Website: home-depot
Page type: delivery-shipping
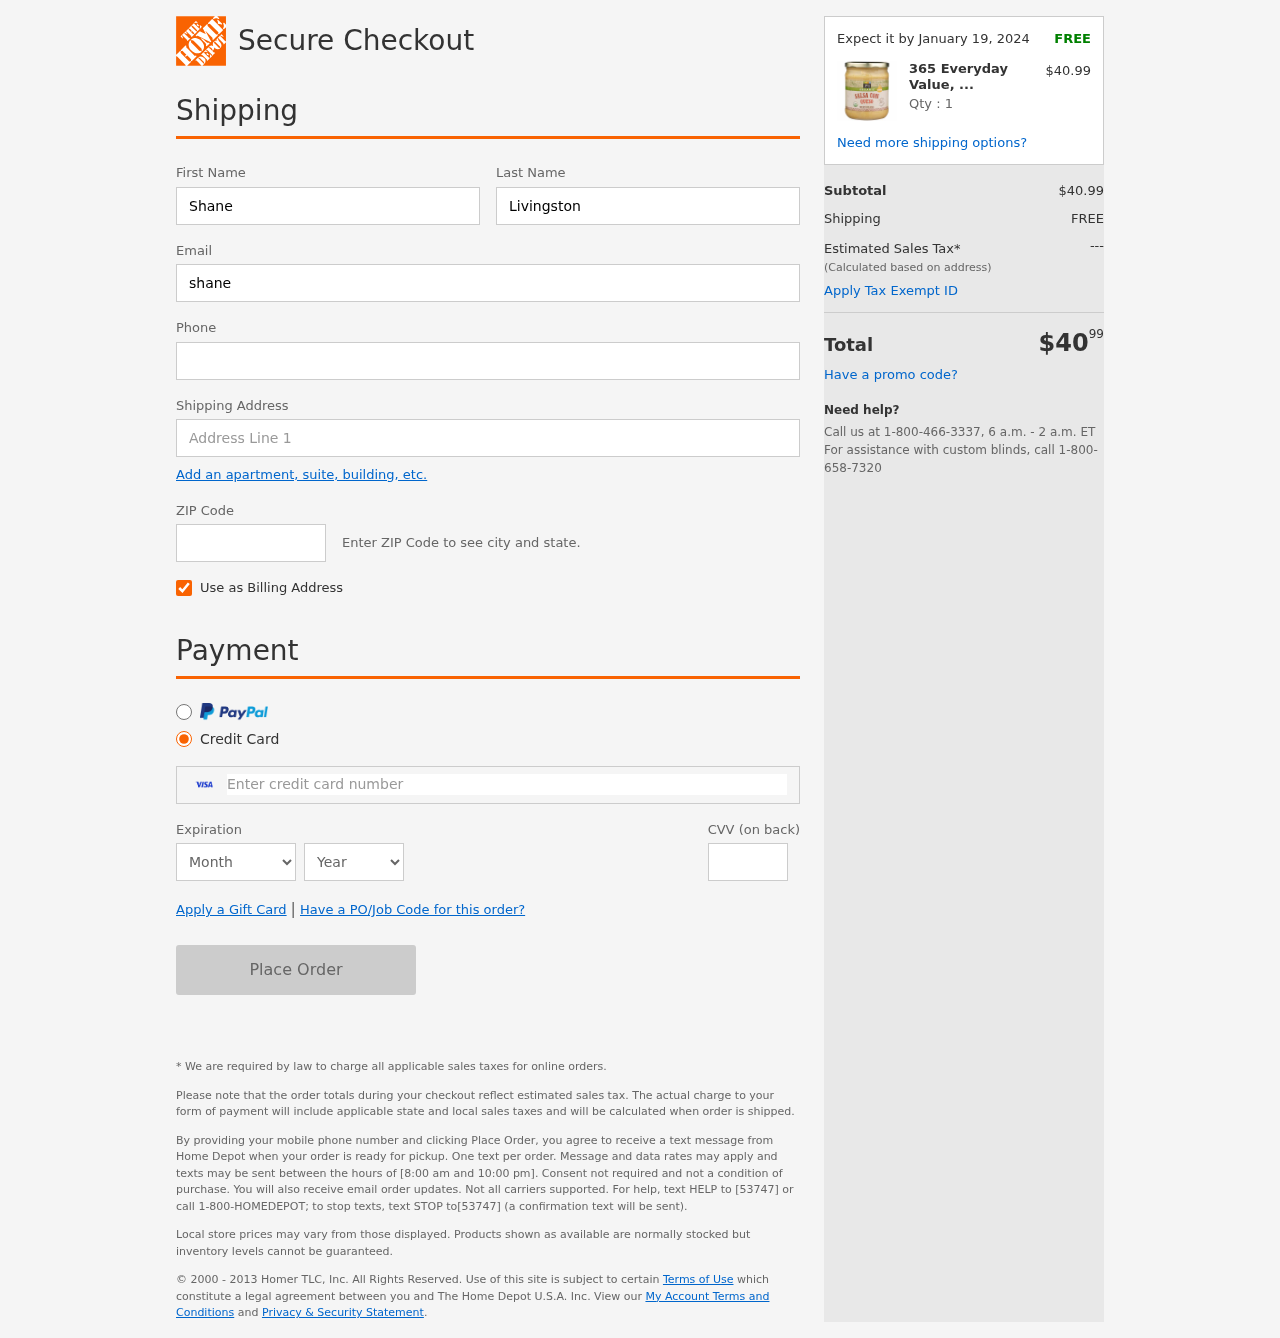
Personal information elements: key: PII_CARD_CVV
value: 351
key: PII_CARD_EXPIRY_MONTH
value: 04
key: PII_CARD_EXPIRY_YEAR
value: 29
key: PII_CARD_NUMBER
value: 4094 2431 6800 9152
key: PII_EMAIL
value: shanelivingston@hotmail.com
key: PII_FIRSTNAME
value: Shane
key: PII_LASTNAME
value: Livingston
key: PII_PHONE
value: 2758632762
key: PII_POSTCODE
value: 68447
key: PII_STREET
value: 07463 Morgan Union Apt. 849
Product elements: key: PRODUCT1_NAME
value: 365 Everyday Value, Organic Salsa Con Queso, 15 Oz
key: PRODUCT1_PRICE
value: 40.99
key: PRODUCT1_QUANTITY
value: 1
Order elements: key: ORDER_DELIVERY_DATE
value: Expect it by January 19, 2024
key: ORDER_SUBTOTAL
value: $40.99
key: ORDER_SHIPPING_COST
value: FREE
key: ORDER_TOTAL
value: $4099